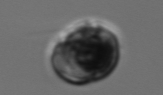
Label: Proterythropsis